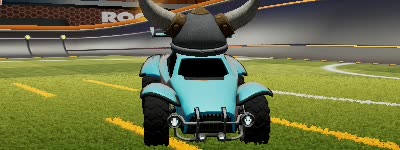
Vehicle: octane